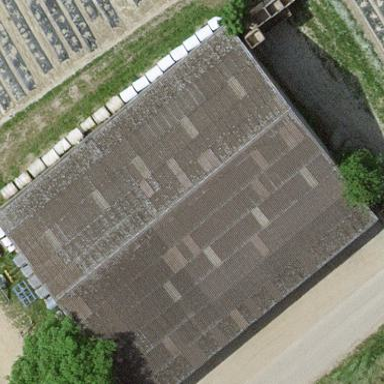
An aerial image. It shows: Group of garages.